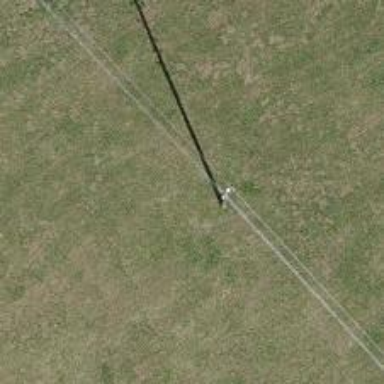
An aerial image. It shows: Power pole.